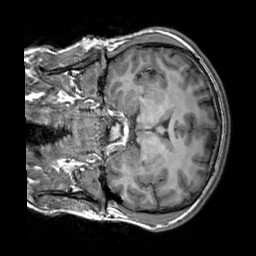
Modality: T1w
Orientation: coronal
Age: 24
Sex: male
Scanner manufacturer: siemens
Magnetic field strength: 3 T
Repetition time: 2.3 s
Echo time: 0.00303 s